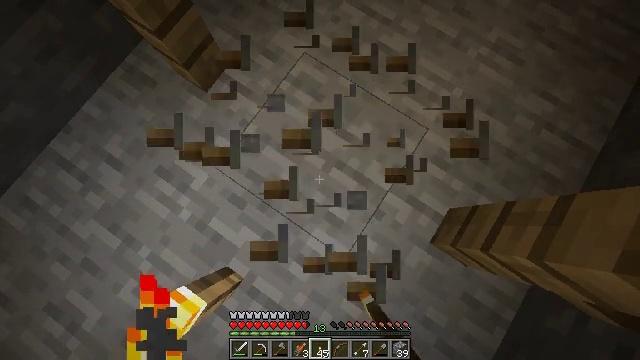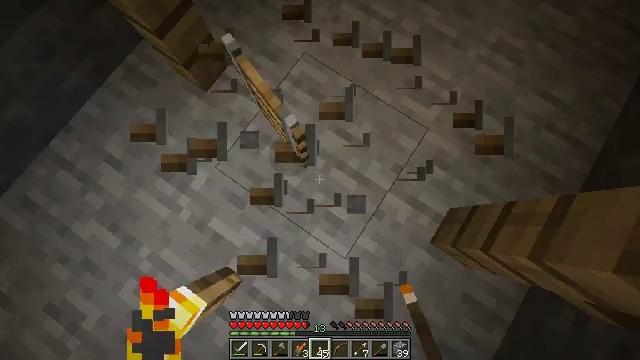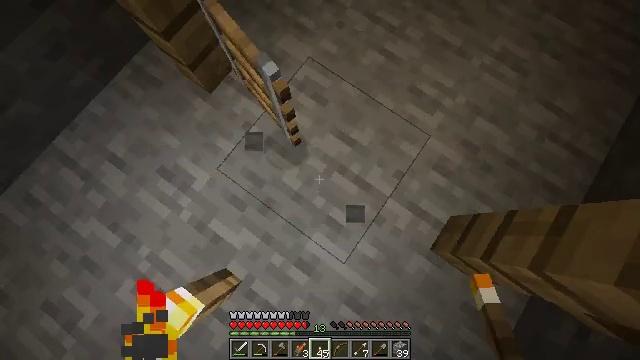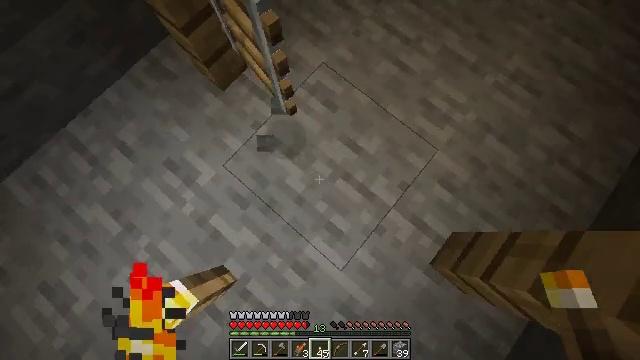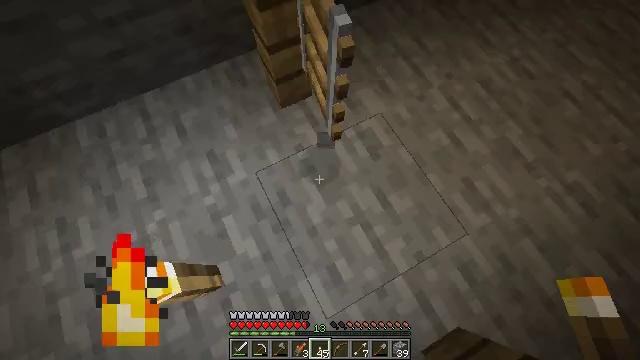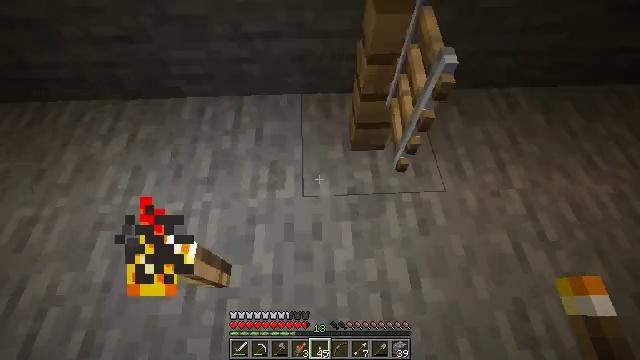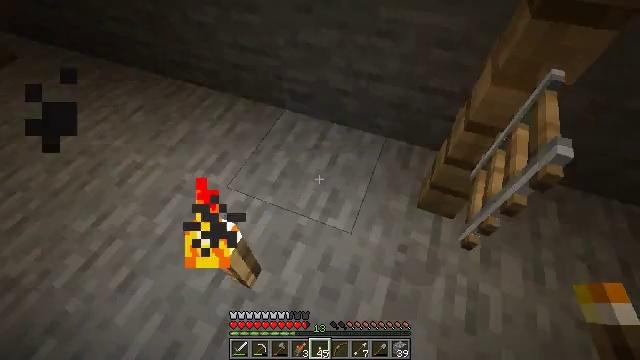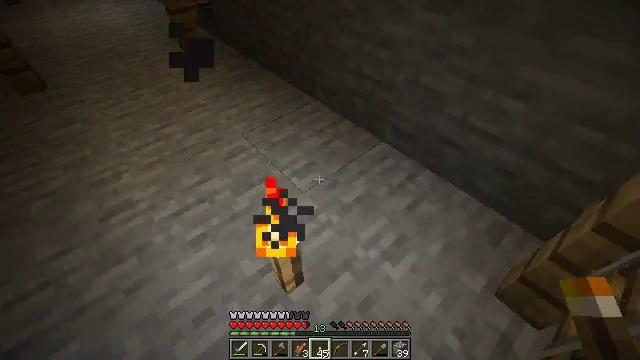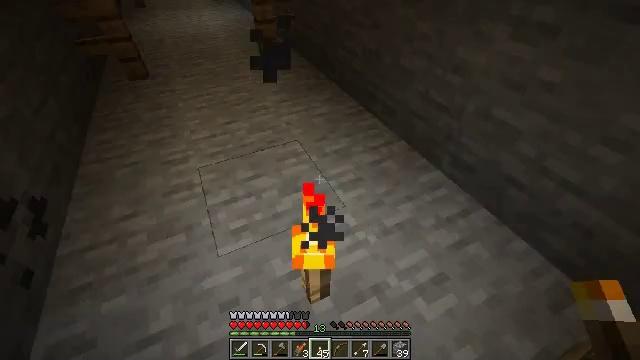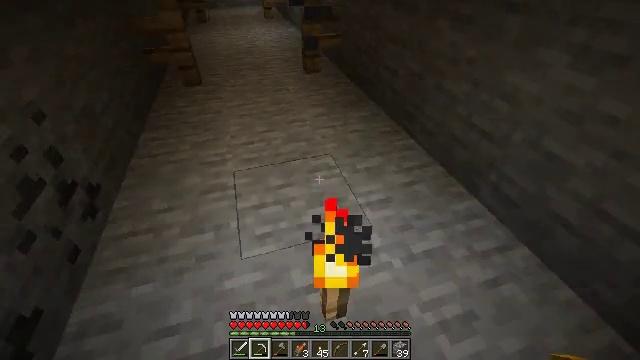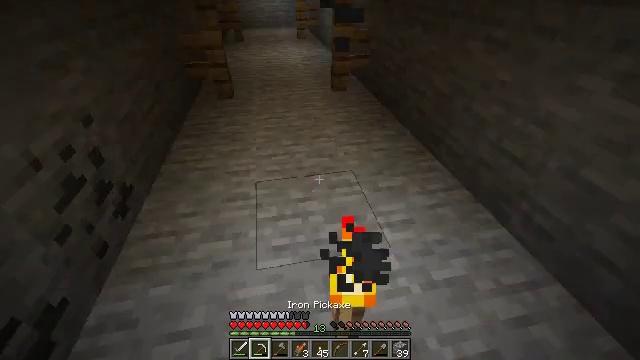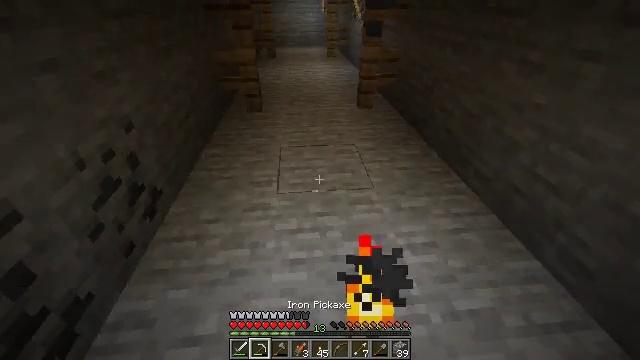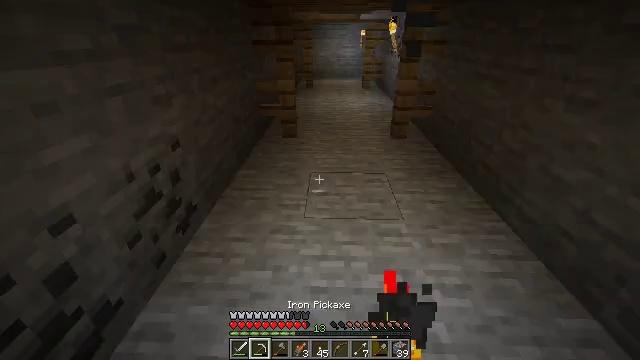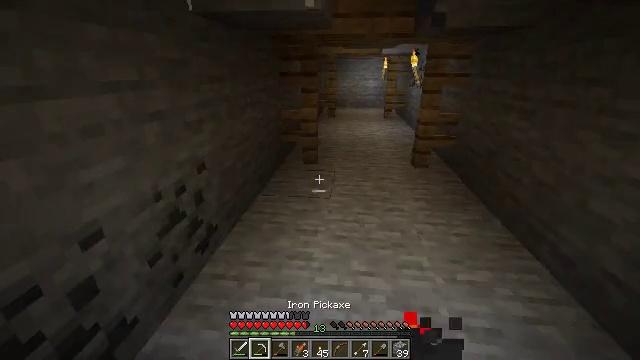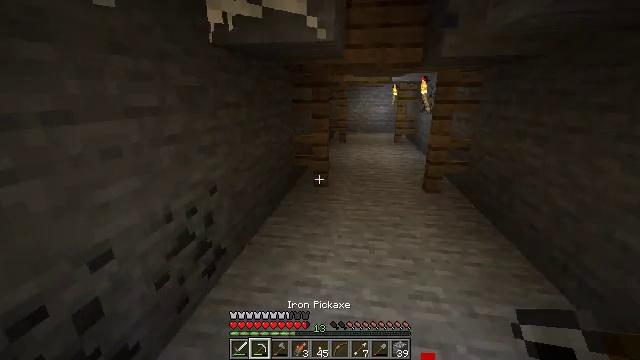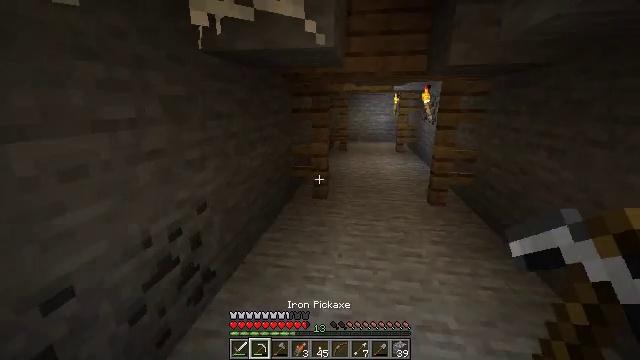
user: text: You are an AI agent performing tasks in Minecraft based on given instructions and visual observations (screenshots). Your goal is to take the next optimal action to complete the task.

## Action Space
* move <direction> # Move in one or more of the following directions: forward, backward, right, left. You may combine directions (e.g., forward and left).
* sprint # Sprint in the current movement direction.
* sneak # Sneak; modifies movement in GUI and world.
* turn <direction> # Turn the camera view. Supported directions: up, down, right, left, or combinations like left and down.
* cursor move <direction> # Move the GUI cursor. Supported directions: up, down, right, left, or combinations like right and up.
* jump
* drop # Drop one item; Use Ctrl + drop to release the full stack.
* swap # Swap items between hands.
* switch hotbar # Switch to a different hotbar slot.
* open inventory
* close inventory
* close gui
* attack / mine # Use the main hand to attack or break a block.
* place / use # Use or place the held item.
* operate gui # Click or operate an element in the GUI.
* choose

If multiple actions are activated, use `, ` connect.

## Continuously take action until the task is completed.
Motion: motion action
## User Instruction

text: Attack the oak fence to collect it.
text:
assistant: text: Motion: no_op
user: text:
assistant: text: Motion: turn left
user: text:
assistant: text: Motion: turn left and up
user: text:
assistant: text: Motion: turn left and up
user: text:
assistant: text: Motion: turn left and up
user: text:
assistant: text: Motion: turn left and up
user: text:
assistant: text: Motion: turn left and up
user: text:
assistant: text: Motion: turn left and up
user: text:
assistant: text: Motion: turn left and up, switch to hotbar 2
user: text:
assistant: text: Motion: turn left and up, switch to hotbar 2
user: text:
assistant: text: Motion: turn left and up, switch to hotbar 2
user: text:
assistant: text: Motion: turn left and up, switch to hotbar 2
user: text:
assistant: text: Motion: turn left and up
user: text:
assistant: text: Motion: move forward, turn left and up
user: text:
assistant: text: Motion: move forward, turn up
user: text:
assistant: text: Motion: move forward, turn right and up
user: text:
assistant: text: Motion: move forward, turn right
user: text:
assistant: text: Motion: move forward, turn right and up
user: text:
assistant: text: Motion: move forward, turn right and up
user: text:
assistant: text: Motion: move forward, turn right and up
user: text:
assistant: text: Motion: move forward, turn right
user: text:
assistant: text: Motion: move forward
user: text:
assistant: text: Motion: move forward
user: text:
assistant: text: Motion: move forward, turn right
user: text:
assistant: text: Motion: move forward
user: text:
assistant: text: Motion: move forward
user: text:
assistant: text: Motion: move forward
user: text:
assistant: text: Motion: move forward
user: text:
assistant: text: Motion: move forward
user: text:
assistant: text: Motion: move forward